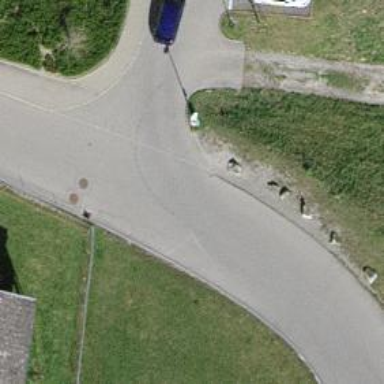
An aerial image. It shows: Block barrier.